Question: I am currently having an issue where I am creating a MailMessage with attachments. This works perfectly well on a local server, however once it is moved to a remote server, the application is unable to find the files that were attached. The code I am using is:
'''
foreach (string s in e.attachments)
{
mail.Attachments.Add(new Attachment(s));
}
'''
Where e.attachments is simply a 'List<string>' of paths to files on the client's computer.
The error message I am receiving is:

I'm assuming this is happening because the application is looking at the C: drive of the server it is running on. How would I go about solving this issue?
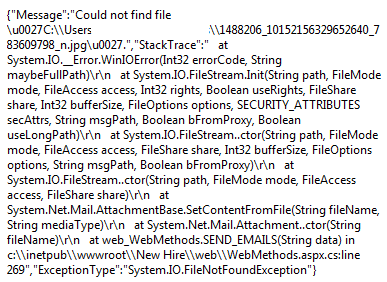
Answer: You first have to upload the attachment to the server.
As you say, the file you are trying to attach is on your local storage and not on your webserver.
<URL> post should help you uploading your attachments:
Cheers, Martin